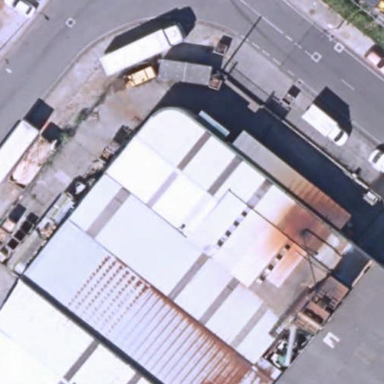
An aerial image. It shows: Industrial building.